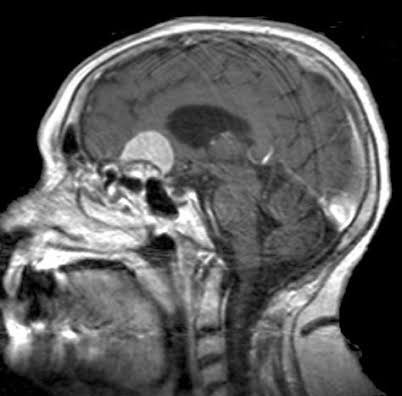
Label: meningioma